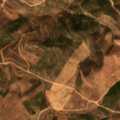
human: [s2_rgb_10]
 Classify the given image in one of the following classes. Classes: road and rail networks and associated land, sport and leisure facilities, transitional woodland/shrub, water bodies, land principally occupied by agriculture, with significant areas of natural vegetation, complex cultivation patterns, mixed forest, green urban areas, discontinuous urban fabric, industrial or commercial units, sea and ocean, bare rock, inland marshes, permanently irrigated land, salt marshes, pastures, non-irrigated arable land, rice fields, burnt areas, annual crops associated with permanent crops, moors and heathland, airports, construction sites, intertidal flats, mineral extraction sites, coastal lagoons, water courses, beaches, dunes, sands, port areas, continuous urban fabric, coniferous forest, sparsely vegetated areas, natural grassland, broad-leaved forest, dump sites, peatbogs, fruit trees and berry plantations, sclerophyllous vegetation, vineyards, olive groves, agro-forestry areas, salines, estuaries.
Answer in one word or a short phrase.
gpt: land principally occupied by agriculture, with significant areas of natural vegetation, sclerophyllous vegetation, transitional woodland/shrub